Current action and preconditions to check: trajectory_clear

Your task: For each precondition in the list above, predict whether it will hold at this action.

Consider the current scene as observed from the mobile robot's camera, and analyze the predicted future states of all dynamic agents (e.g., people, animals, vehicles, or any moving entities) within the NEXT SECOND.

IMPORTANT: Only answer "very likely" if you are absolutely certain—based on strong, clear evidence—that a dynamic agent will violate the precondition in the predicted future state. Do NOT answer "very likely" for unlikely, ambiguous, or low-probability risks.

Ask yourself for each precondition: Is there a high probability, with clear and convincing evidence, that the predicted future states of any dynamic agent will interfere with the predicted future state of the currently executing action within the NEXT SECOND, causing that precondition to fail?

Assess the risk level based on these predictions. Use "likely" or "very likely" if motions create a clear risk of interference.

Use "neutral" or "improbable" if agents are nearby but their predicted paths are clearly diverging or non-conflicting.

Failure Risk Categories: "very improbable", "improbable", "neutral", "likely", "very likely"

Answer Format: Output ONLY the probability_of_failure value from these categories: "very improbable", "improbable", "neutral", "likely", "very likely"

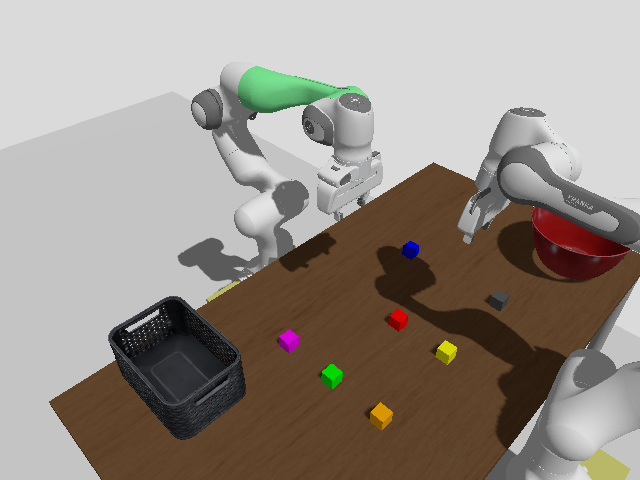

Answer: improbable